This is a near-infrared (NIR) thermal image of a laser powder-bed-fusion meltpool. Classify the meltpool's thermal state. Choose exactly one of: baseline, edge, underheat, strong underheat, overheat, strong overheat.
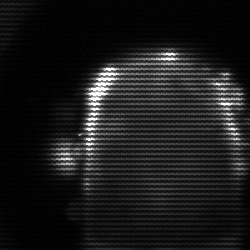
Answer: baseline